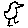
Label: bird